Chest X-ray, PA view. Patient: 34 years old, sex M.
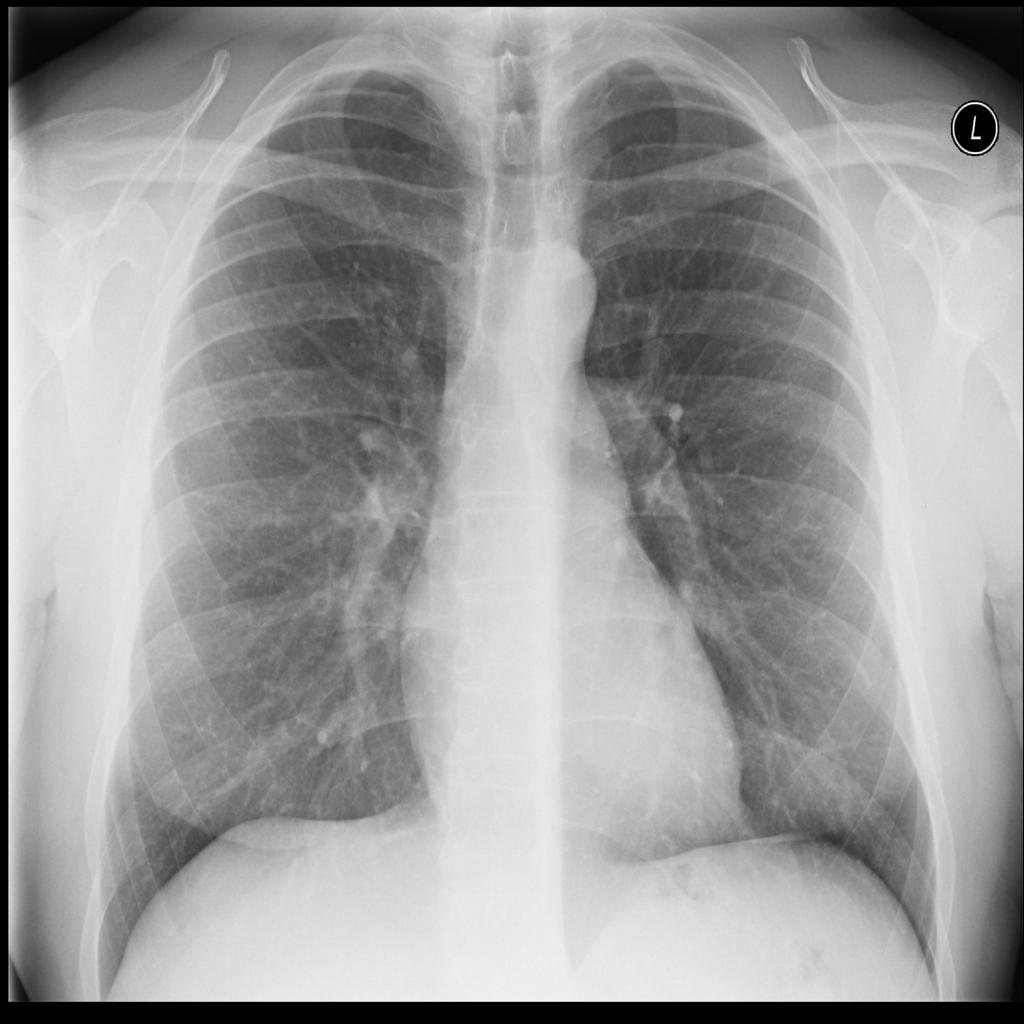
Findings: No Finding